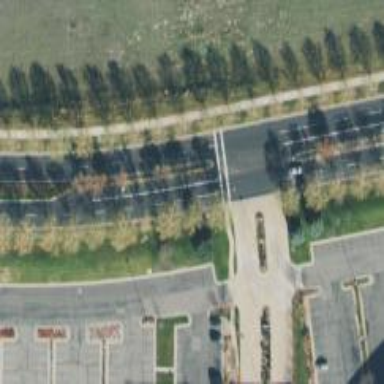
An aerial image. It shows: Marked road crossing with line markings.